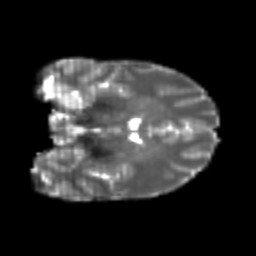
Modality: T2w
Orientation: coronal
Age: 24
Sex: male
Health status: healthy
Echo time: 0.074 s